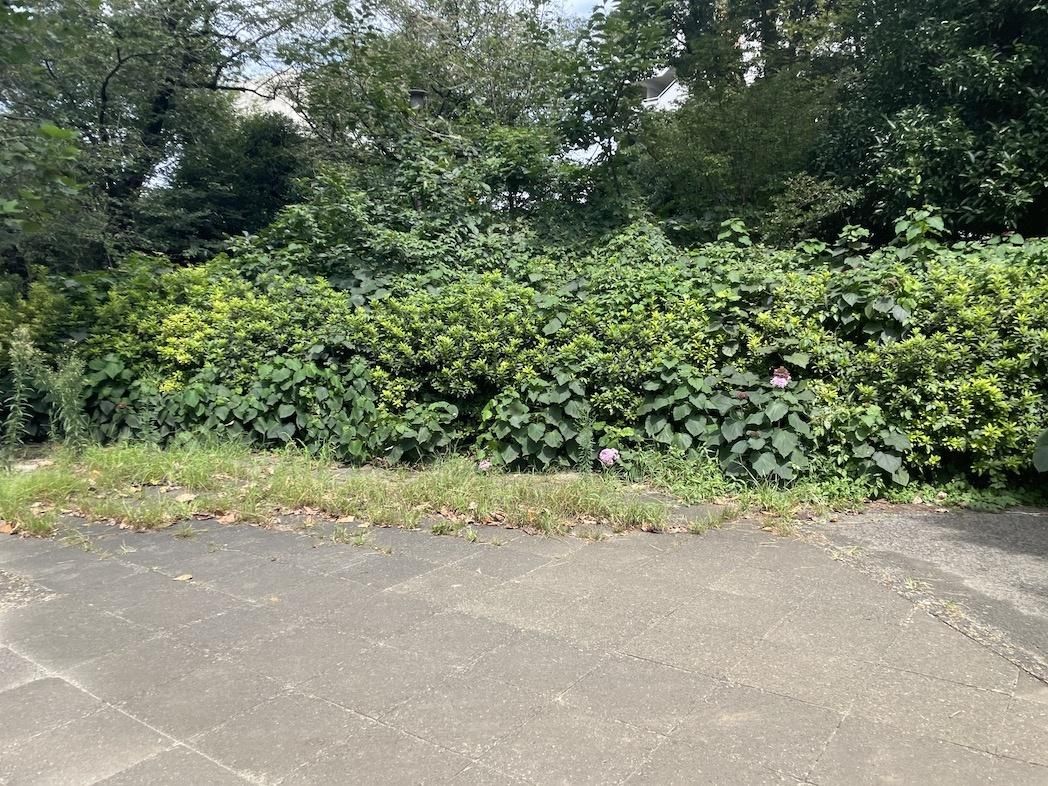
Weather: clear
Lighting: day
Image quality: slightly poor
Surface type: walking surface
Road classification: footway
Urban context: urban centre
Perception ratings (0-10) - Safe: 3.6, Lively: 2.64, Beautiful: 7.77, Boring: 6.65, Depressing: 6.14, Wealthy: 6.79